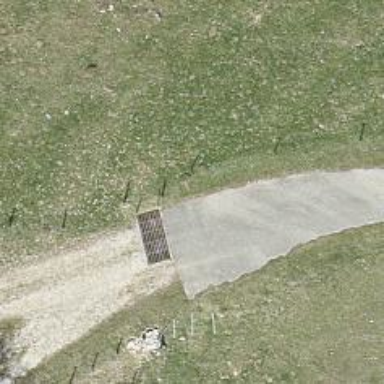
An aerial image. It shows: Cattle grid barrier.